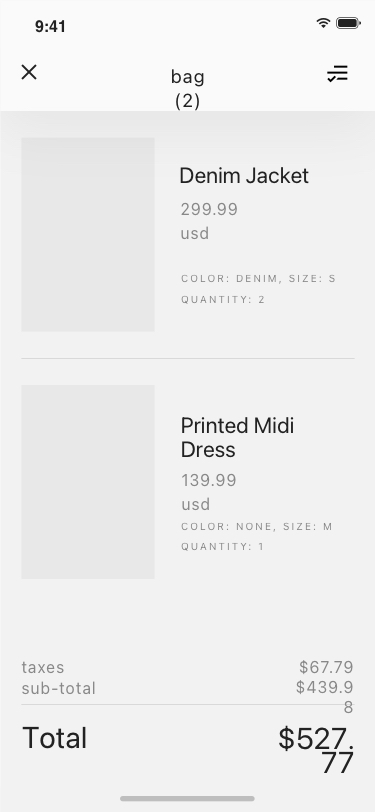
Text in this UI design:
$527.77
Total
$67.79 $439.98
taxes sub-total
color: none, size: m quantity: 1
139.99 usd
Printed Midi Dress
color: denim, size: s quantity: 2
299.99 usd
Denim Jacket
bag (2)
9:41